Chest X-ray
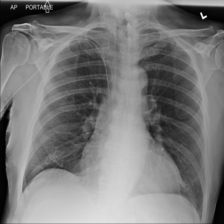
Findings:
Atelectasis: negative
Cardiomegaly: negative
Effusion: negative
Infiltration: negative
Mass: negative
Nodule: negative
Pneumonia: negative
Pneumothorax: negative
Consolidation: negative
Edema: negative
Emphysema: negative
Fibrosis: negative
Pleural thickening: negative
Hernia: negative